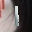
Label: 1